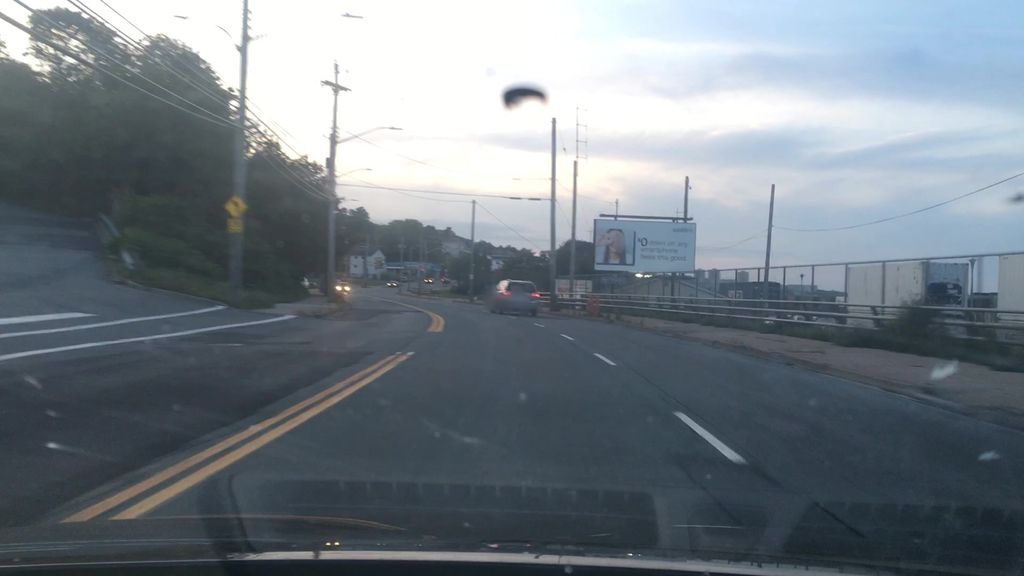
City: halifax